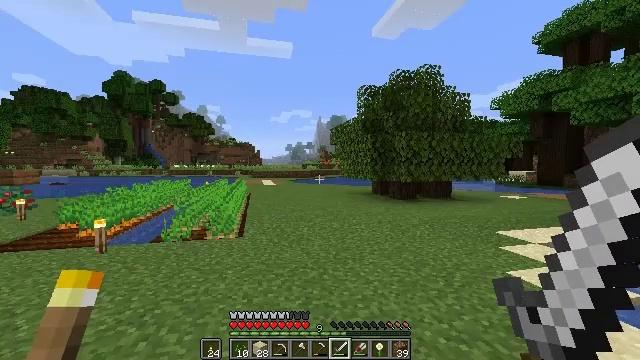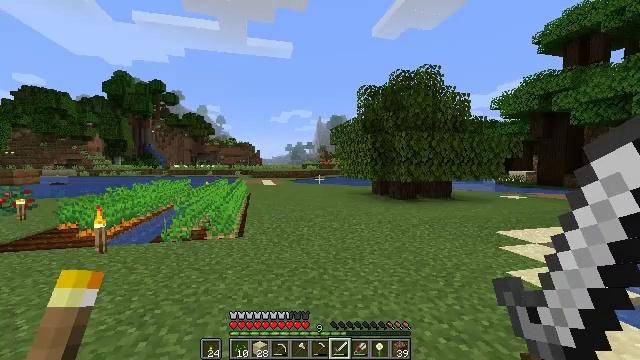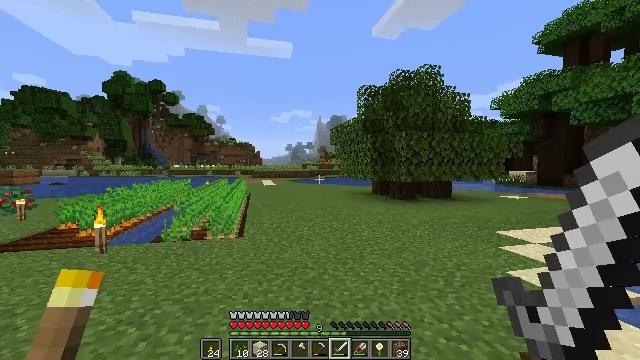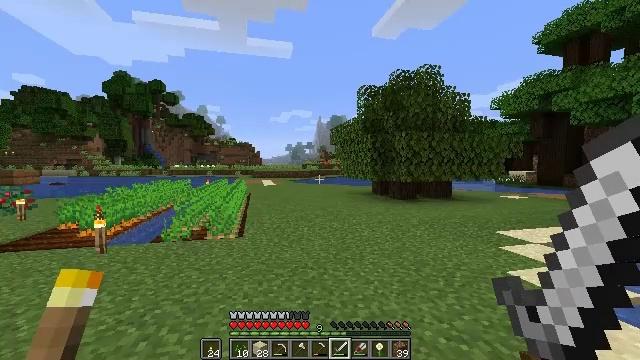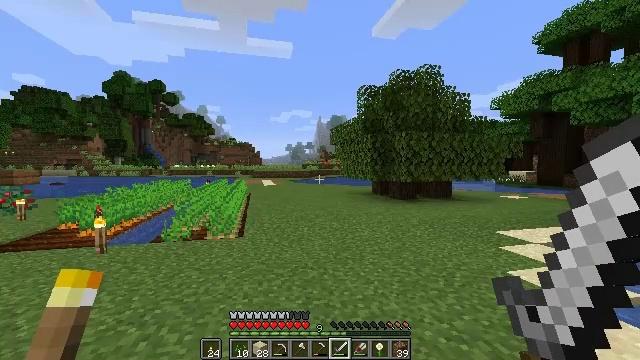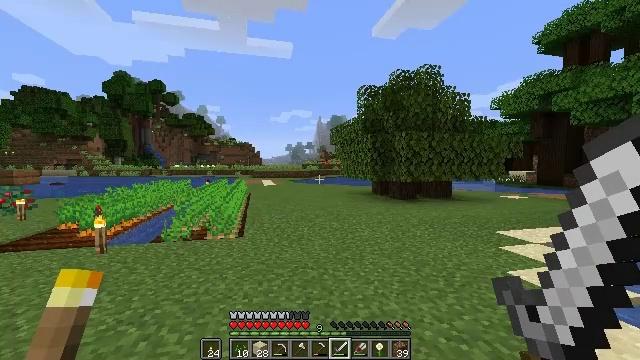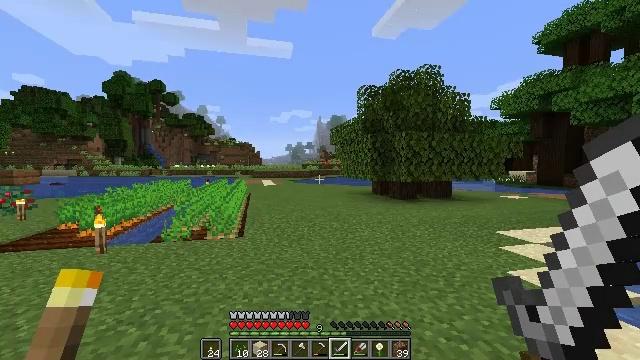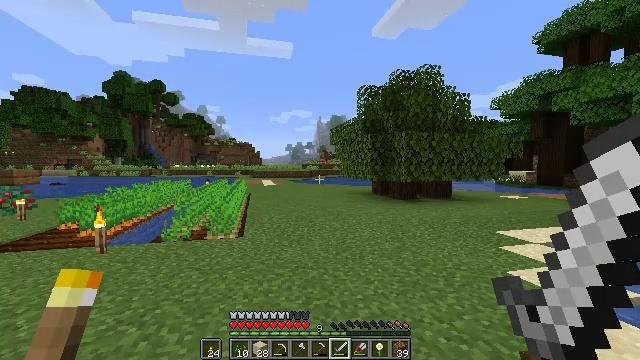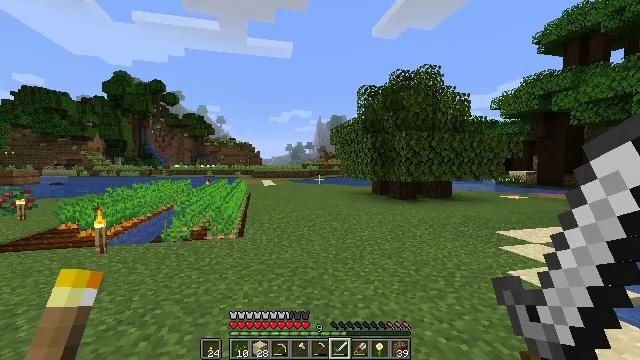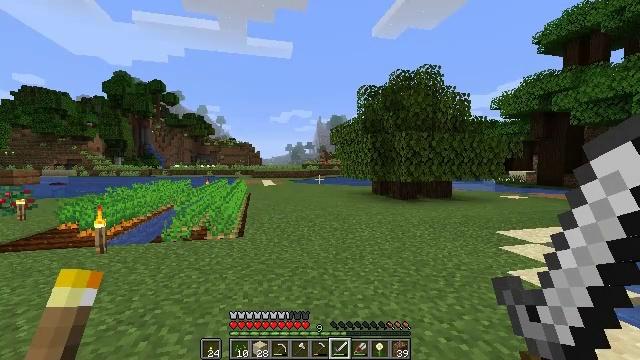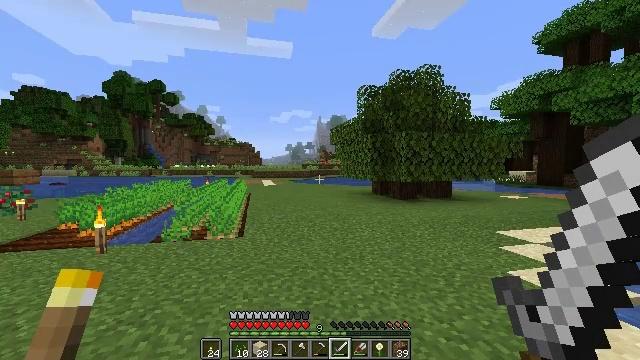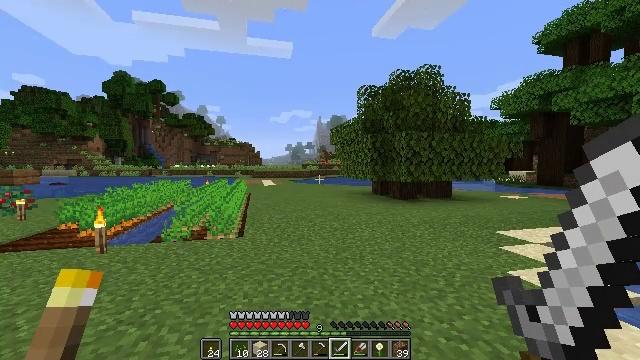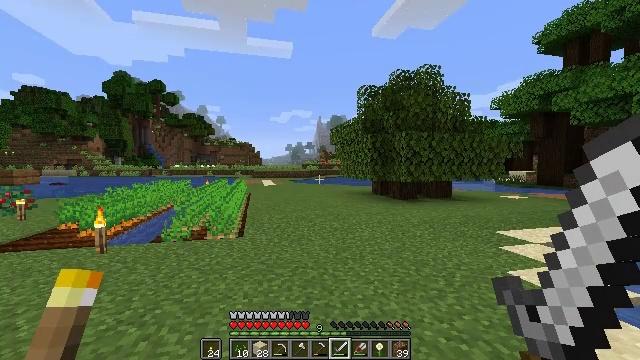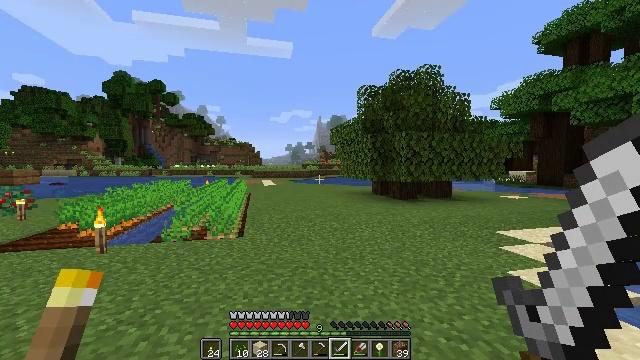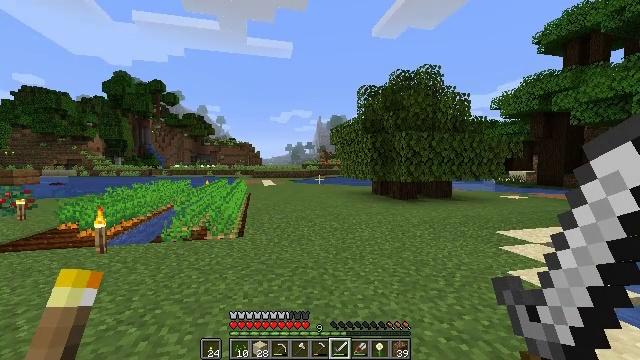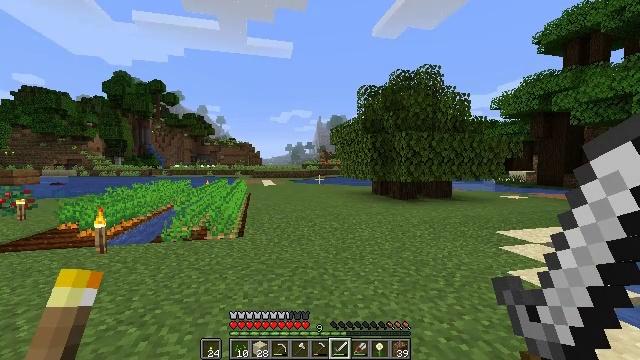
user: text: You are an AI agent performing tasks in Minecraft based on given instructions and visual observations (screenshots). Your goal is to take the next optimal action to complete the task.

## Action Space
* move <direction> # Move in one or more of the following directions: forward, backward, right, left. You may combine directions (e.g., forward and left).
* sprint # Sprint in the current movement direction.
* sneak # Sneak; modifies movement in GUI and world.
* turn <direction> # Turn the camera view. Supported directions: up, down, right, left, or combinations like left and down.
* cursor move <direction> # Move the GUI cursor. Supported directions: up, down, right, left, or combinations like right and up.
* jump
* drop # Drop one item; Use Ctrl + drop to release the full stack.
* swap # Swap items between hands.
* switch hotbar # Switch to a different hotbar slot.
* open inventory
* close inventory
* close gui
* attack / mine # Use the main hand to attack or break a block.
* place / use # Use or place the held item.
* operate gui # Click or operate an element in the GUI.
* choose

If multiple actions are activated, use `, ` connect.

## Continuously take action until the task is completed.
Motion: motion action
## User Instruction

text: Gather sand from the desert.
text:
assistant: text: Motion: no_op
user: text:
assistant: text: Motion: no_op
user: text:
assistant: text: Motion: no_op
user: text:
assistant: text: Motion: no_op
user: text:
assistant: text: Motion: no_op
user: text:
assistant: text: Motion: no_op
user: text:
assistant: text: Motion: no_op
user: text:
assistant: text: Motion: no_op
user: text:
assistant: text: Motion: no_op
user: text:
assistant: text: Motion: no_op
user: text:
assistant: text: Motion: no_op
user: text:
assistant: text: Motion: no_op
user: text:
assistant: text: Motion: no_op
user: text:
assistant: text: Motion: no_op
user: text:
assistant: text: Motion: no_op
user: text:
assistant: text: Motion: no_op
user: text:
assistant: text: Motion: no_op
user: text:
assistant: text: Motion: no_op
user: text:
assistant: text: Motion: no_op
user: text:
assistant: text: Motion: no_op
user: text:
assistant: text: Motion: no_op
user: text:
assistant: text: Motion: no_op
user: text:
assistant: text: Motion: no_op
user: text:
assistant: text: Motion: no_op
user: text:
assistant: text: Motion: no_op
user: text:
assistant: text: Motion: no_op
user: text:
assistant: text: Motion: no_op
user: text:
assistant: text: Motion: no_op
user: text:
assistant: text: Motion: no_op
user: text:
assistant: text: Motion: no_op